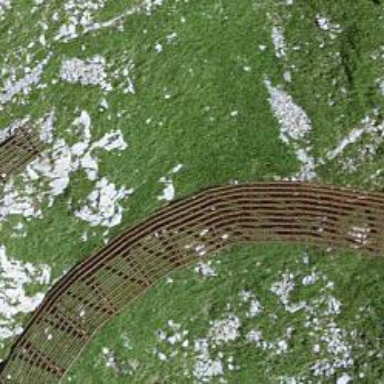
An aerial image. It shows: Snow fence that is man-made.